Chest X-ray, PA view. Patient: 44 years old, sex F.
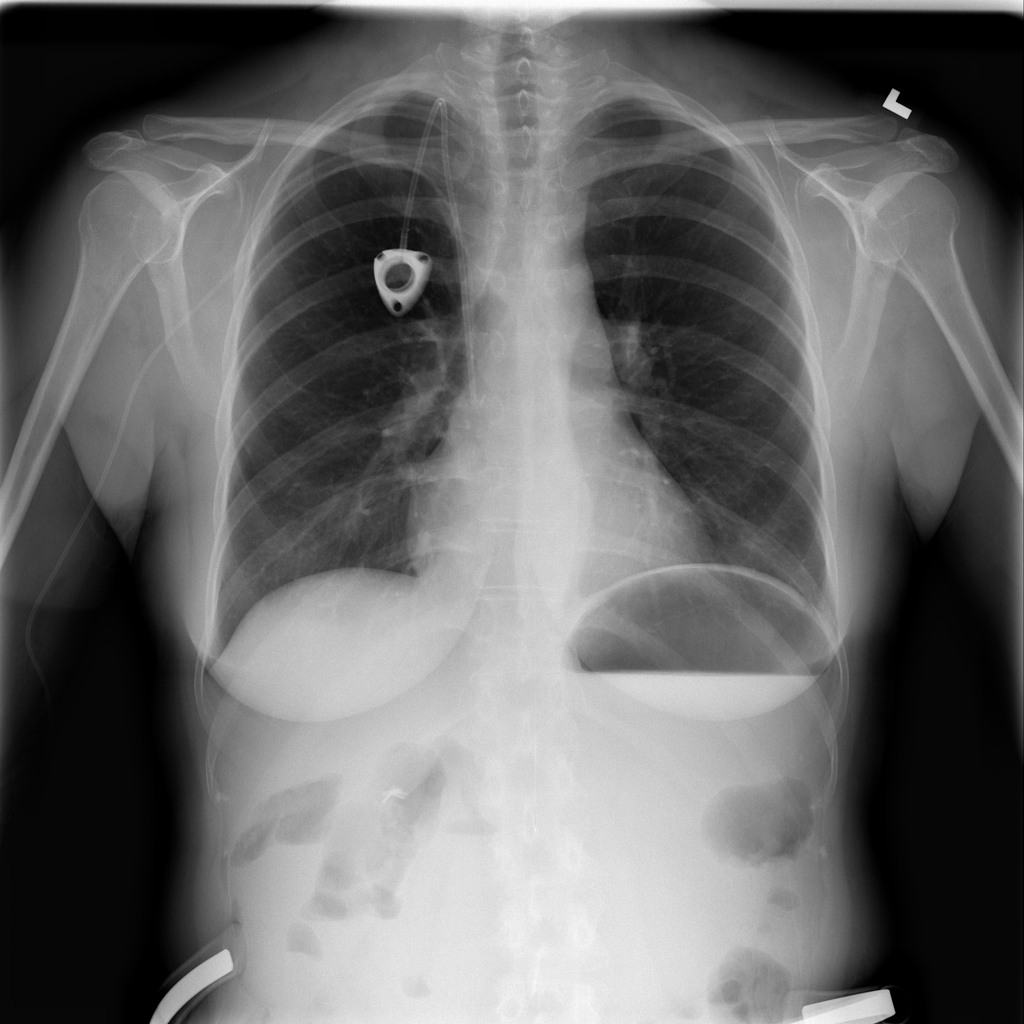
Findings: No Finding